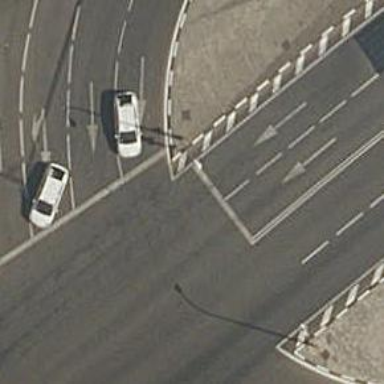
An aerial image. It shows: Road with traffic signals.